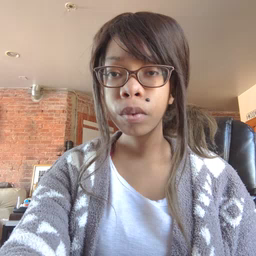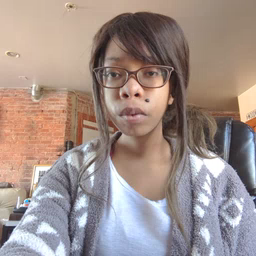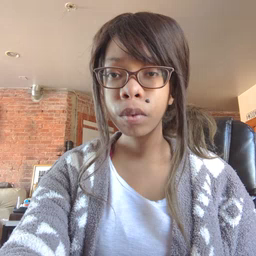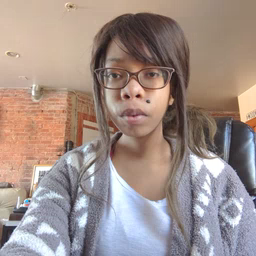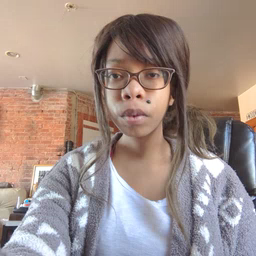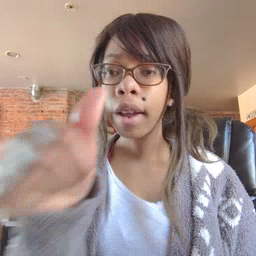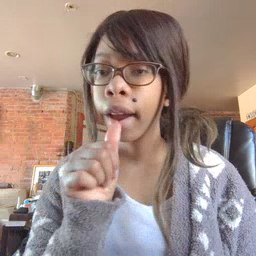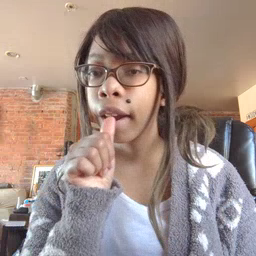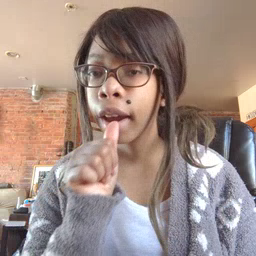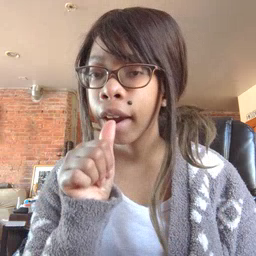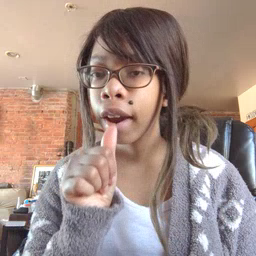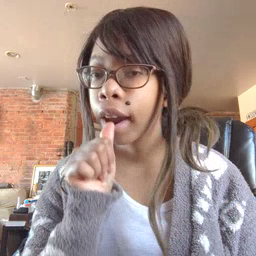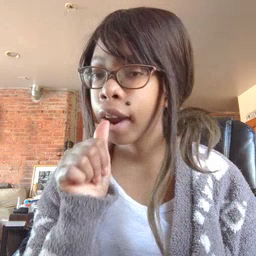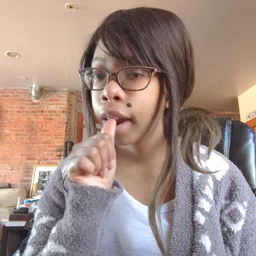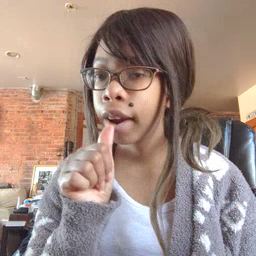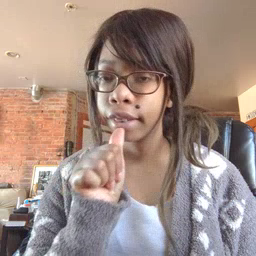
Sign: nuts